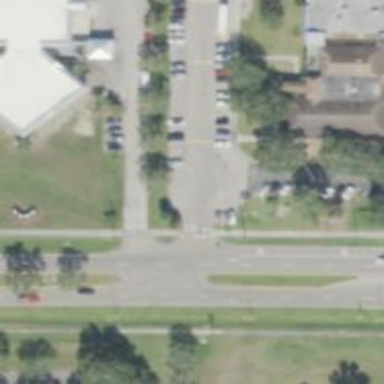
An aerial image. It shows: Asphalt footway with uncontrolled crossing marked with lines.